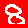
Digit: 8